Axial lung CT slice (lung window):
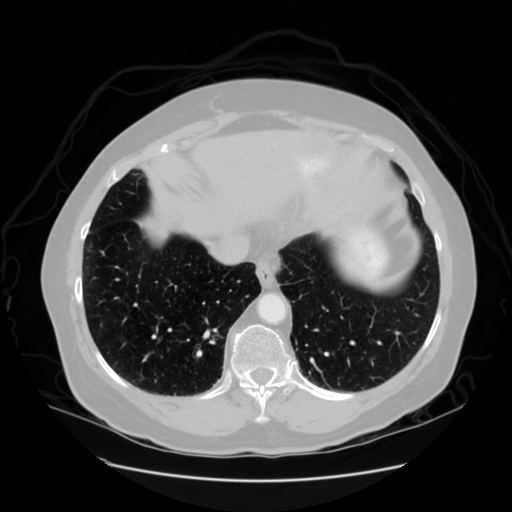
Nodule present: no